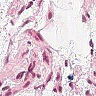
Metastatic tissue present: no